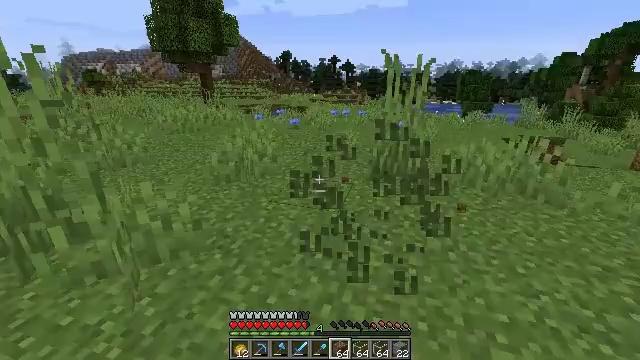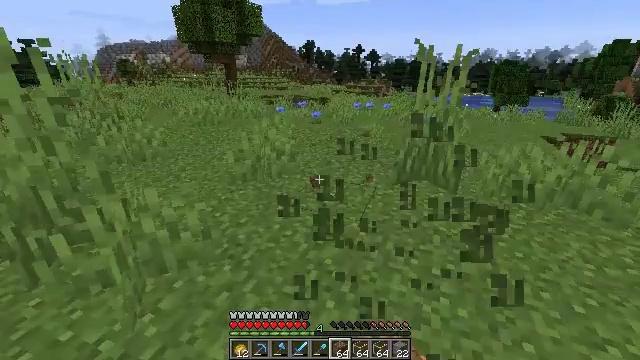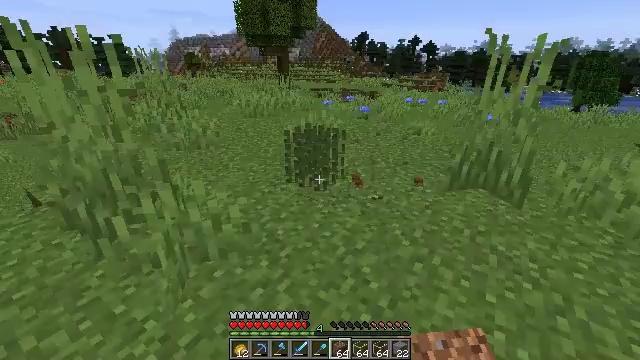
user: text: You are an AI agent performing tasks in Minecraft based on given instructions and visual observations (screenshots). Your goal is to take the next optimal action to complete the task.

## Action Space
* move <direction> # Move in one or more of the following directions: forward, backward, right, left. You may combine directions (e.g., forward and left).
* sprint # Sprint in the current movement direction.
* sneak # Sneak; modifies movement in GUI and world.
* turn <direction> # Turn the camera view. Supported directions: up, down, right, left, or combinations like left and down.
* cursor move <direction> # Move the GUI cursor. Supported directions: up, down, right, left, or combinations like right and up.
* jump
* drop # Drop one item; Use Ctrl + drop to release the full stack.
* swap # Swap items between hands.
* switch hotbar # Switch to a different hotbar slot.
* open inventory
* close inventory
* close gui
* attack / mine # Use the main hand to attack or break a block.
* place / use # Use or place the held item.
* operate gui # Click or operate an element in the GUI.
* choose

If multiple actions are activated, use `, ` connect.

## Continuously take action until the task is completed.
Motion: motion action
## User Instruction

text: Collect a cornflower for blue dye.
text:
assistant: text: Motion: move forward, turn left and down, attack / mine
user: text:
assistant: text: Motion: move forward, turn left and down, attack / mine
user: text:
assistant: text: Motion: attack / mine